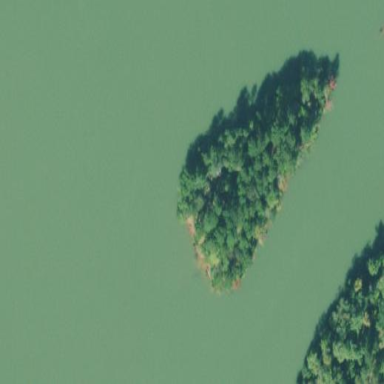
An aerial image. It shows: Islet.